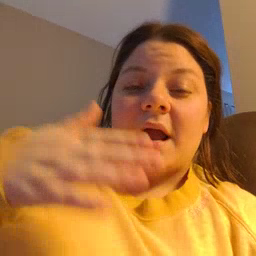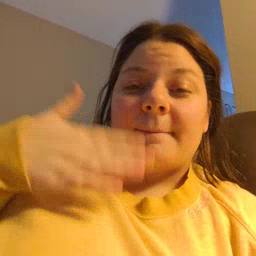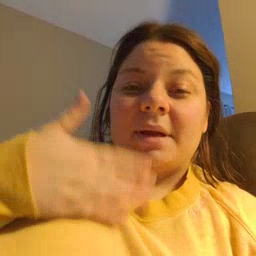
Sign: happy